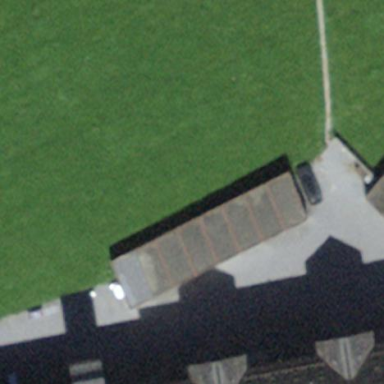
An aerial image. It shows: Group of garages.